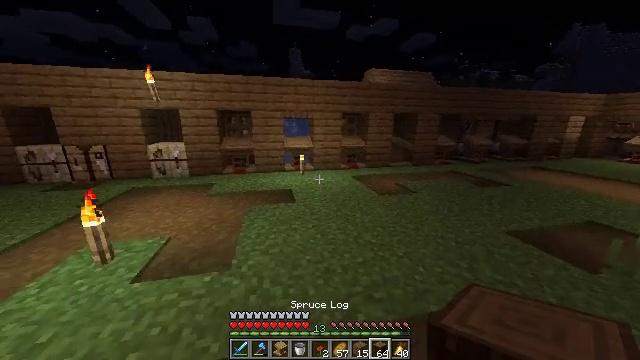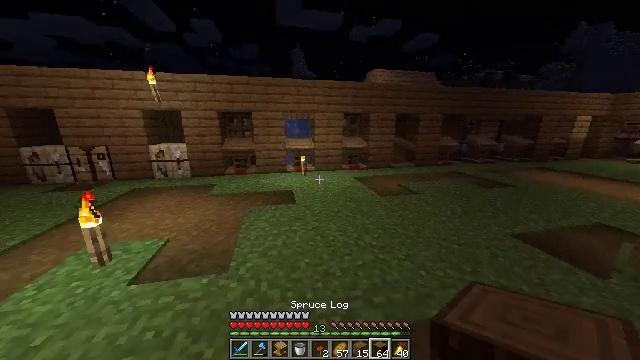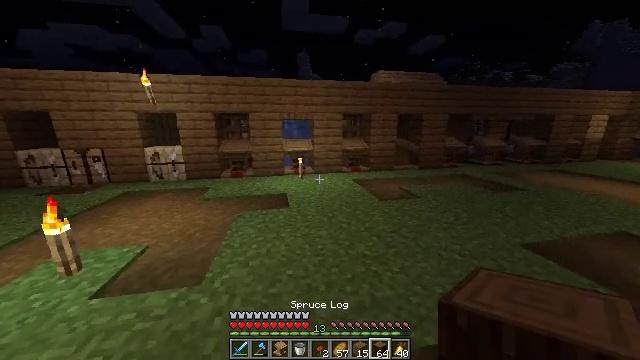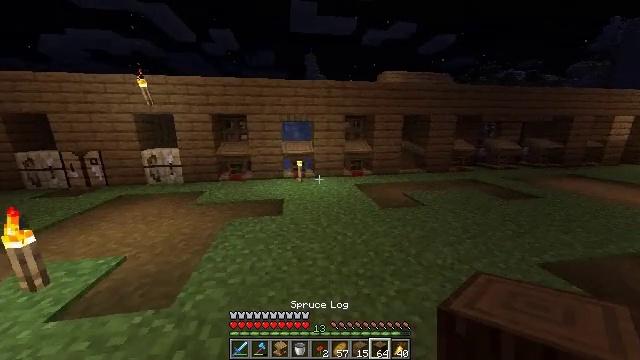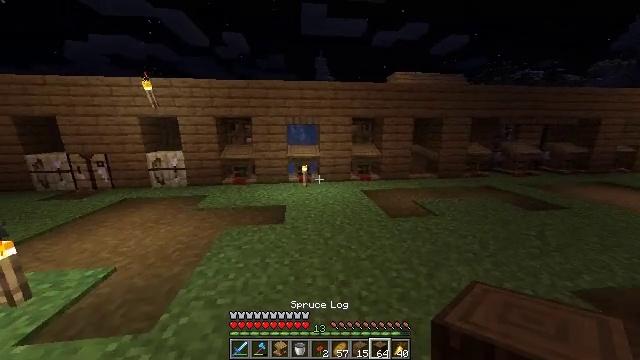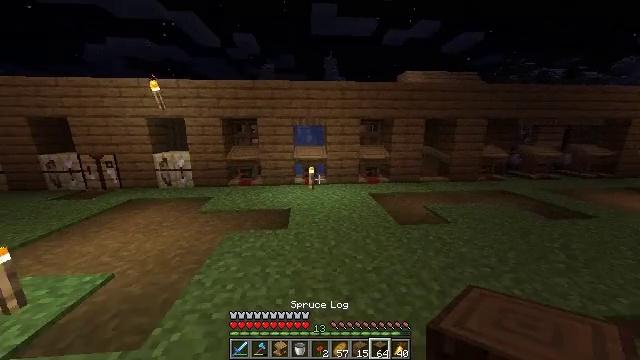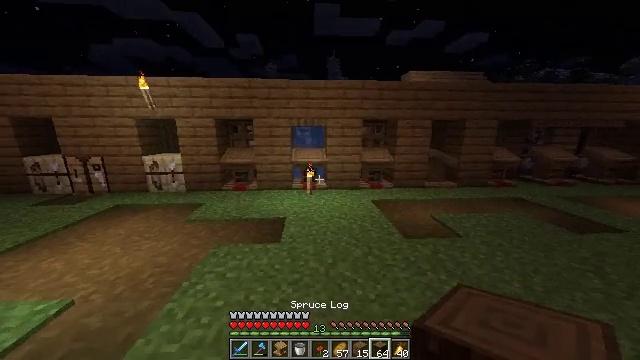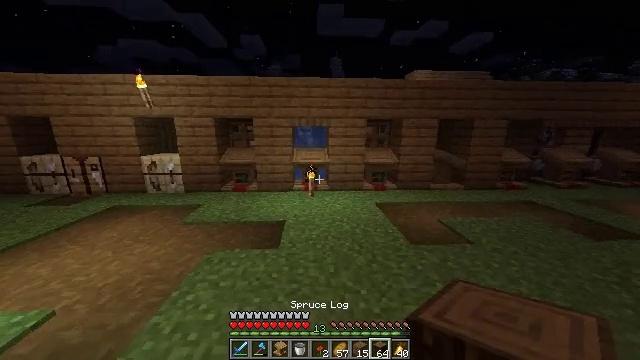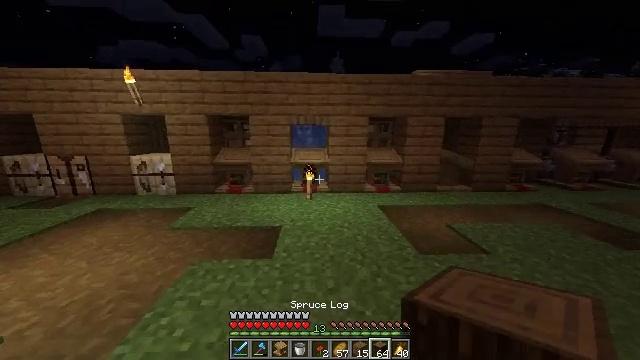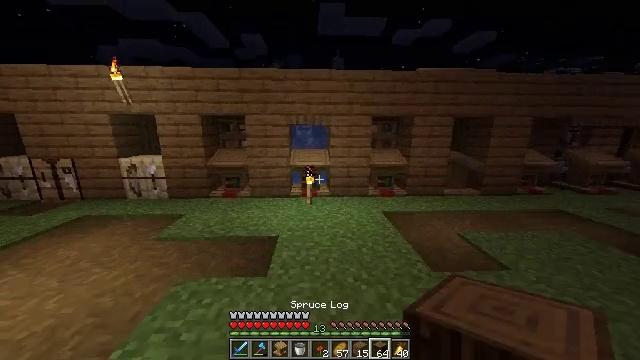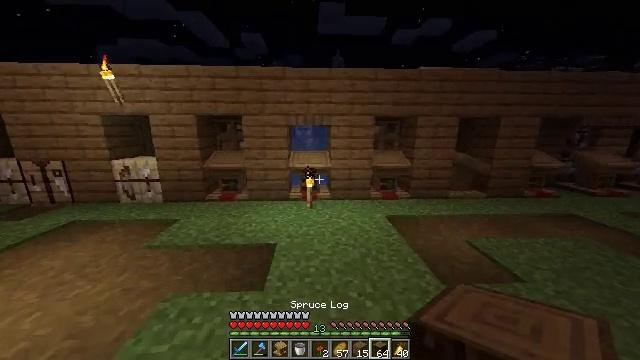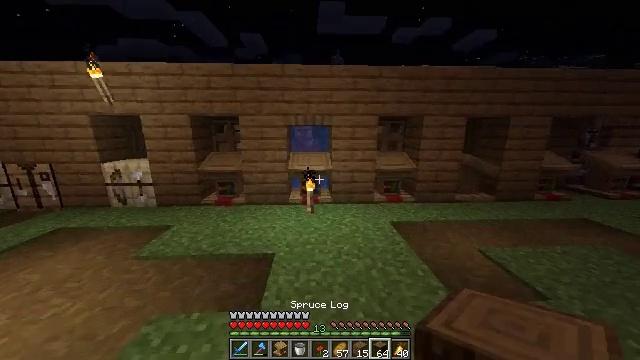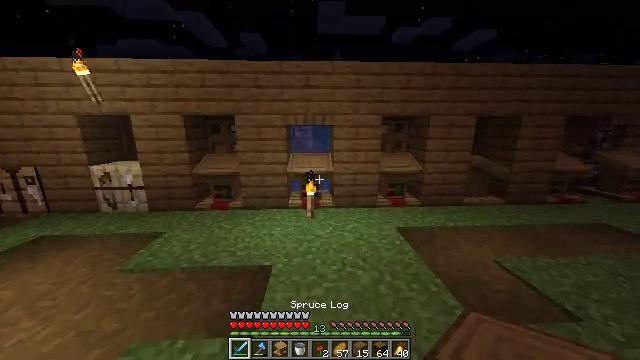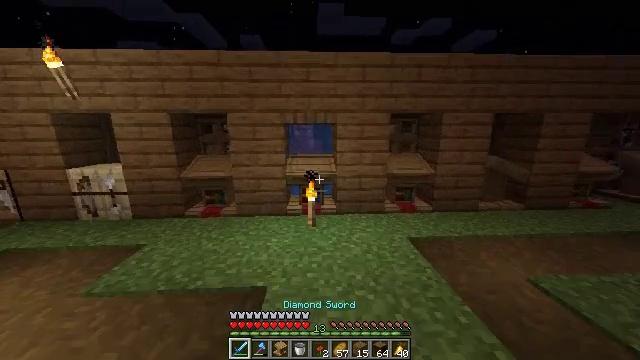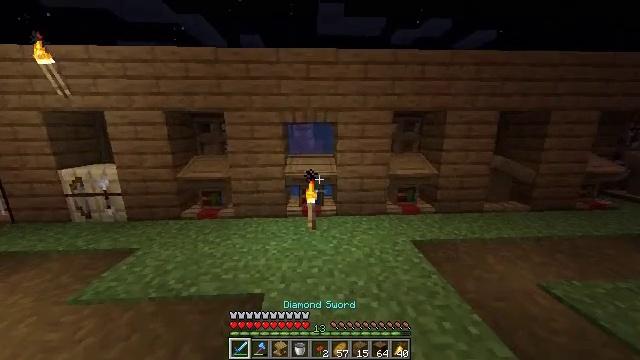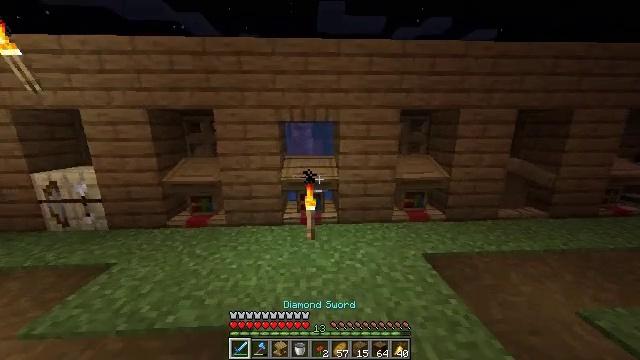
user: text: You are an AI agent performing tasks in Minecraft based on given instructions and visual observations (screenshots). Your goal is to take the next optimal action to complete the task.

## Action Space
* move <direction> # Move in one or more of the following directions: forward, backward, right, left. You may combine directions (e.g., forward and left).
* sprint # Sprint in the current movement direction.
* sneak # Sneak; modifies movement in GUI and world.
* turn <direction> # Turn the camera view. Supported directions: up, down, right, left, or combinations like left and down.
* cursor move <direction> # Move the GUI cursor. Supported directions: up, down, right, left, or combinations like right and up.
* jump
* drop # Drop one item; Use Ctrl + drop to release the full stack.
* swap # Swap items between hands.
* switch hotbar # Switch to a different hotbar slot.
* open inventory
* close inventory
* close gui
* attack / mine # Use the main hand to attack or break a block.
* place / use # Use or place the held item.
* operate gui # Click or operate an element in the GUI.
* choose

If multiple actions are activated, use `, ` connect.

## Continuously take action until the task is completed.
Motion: motion action
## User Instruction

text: Gather the torch from its position.
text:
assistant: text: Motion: move forward and move right, sprint
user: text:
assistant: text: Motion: move forward and move right, sprint, turn left
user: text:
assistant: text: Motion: move forward, sprint, turn left
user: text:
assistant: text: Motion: move forward, sprint, turn left
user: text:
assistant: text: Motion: move forward, sprint, turn left
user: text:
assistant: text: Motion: move forward
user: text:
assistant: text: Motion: move forward
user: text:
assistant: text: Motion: move forward
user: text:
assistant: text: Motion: move forward
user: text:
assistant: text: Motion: move forward
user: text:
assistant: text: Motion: move forward
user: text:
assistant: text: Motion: move forward, switch to hotbar 1
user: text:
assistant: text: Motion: move forward, switch to hotbar 1
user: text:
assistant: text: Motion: move forward
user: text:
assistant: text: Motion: move forward
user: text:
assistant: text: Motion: move forward
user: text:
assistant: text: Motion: move forward
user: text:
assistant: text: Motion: move forward
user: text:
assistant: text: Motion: no_op
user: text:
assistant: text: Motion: no_op
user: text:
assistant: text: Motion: turn left
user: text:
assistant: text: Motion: no_op
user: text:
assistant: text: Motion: move forward
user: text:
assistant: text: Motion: move forward
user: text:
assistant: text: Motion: move forward
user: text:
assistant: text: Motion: move forward
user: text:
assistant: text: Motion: no_op
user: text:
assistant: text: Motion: no_op
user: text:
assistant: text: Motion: no_op
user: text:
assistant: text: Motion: no_op